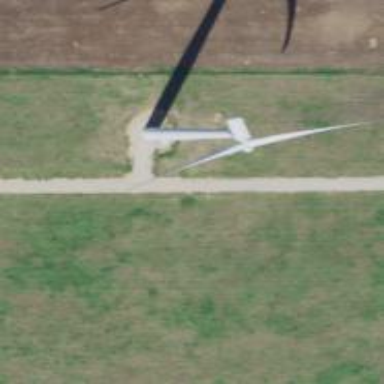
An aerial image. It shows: Wind turbine generator that utilizes wind as its source for generating electricity. It is of the horizontal axis type.